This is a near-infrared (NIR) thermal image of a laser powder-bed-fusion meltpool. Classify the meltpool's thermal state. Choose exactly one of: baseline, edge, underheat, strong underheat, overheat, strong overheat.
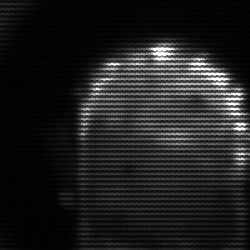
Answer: baseline